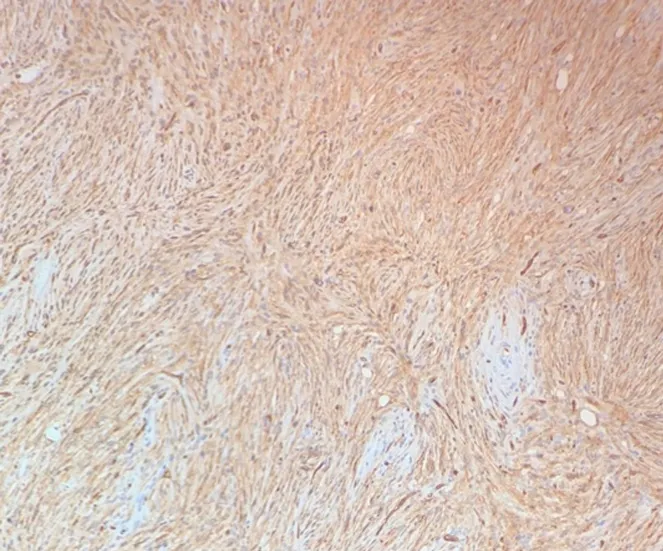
Immunohistochemistry stain of patient sample showing positive reaction for CD34 markers.
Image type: pathology (immunostaining)